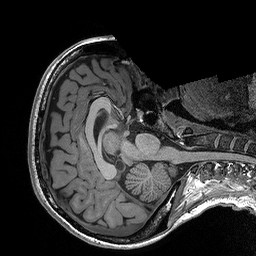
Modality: T1w
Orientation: axial
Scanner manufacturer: siemens
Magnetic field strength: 3 T
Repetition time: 2.3 s
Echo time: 0.00298 s